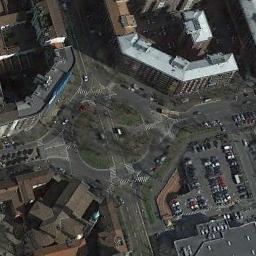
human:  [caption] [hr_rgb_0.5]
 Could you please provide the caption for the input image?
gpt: There are many vehicles waiting and waiting at the roundabout with many bifurcation roads  There are many neatly arranged tall buildings and some trees around the roundabout  Many cars are parked in the open space beside the roundabout .

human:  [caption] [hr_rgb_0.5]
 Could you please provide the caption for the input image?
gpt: The roundabout is next to buildings and parking lot .

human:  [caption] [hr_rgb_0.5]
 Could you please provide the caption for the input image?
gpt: The roundabout with four exits and entrances is in the commercial area and a parking lot is next to the roundabout .

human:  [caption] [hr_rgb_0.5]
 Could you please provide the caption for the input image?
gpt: Multiplex buildings of different shapes are around the roundabout .

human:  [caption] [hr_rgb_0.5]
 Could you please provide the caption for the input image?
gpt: There are some buildings and a parking lot beside the roundabout .